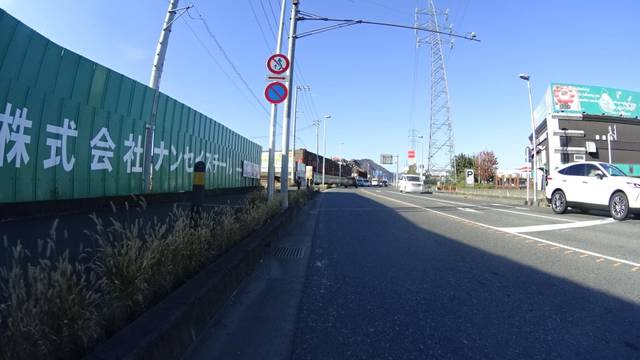
Region: Japan
Coordinates: 35.589, 139.309